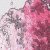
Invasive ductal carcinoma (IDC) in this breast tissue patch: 0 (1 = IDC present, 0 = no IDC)